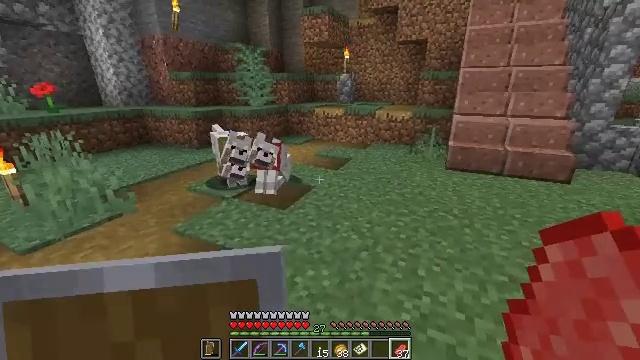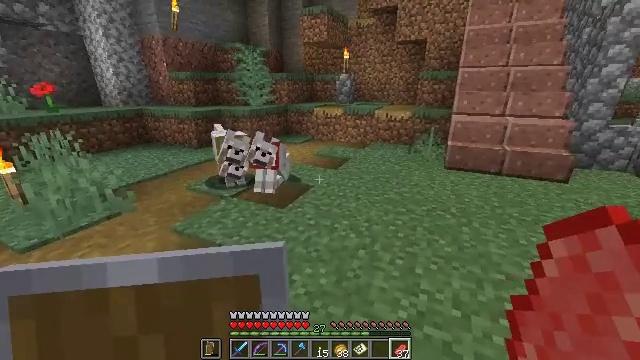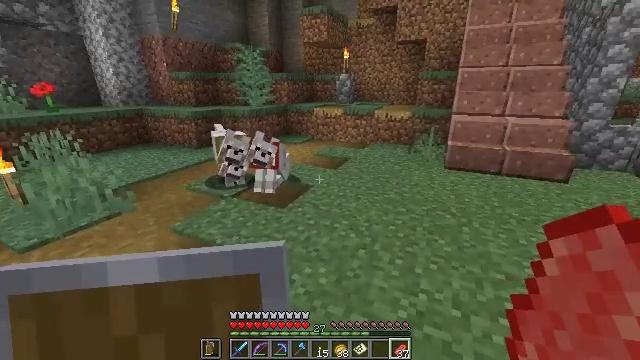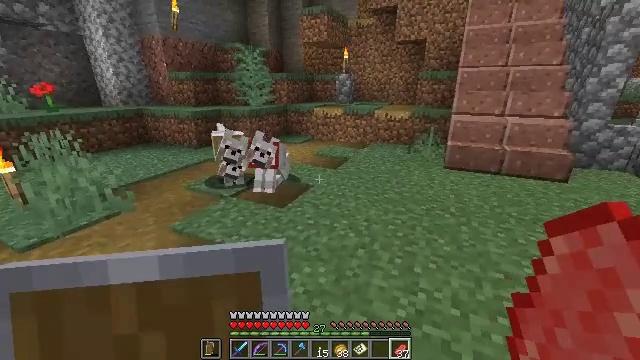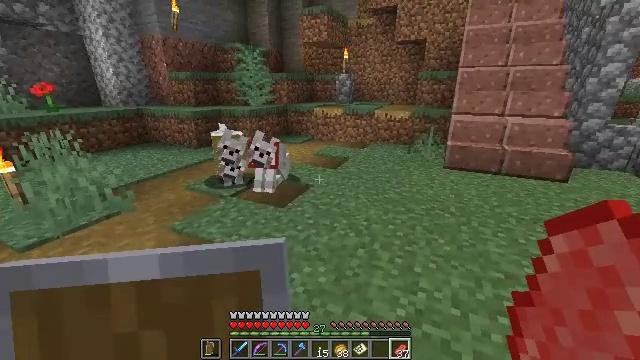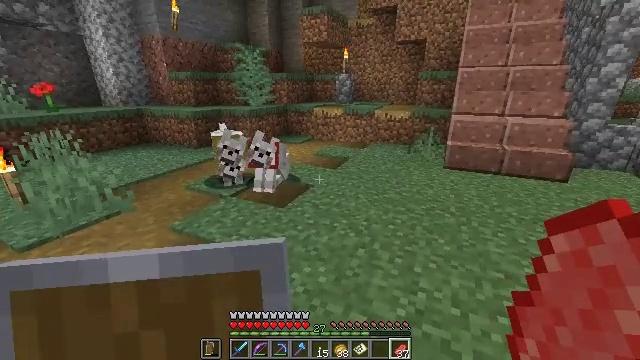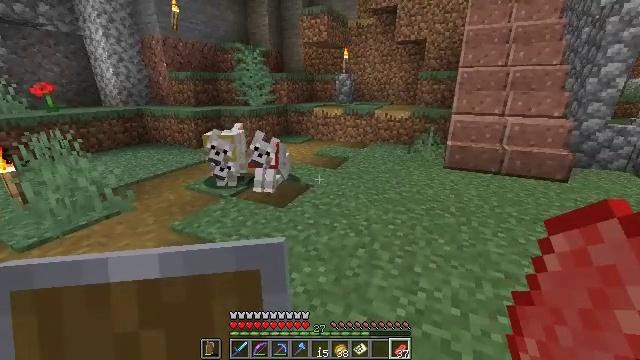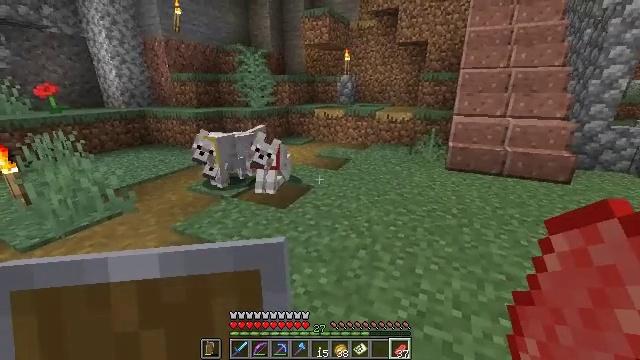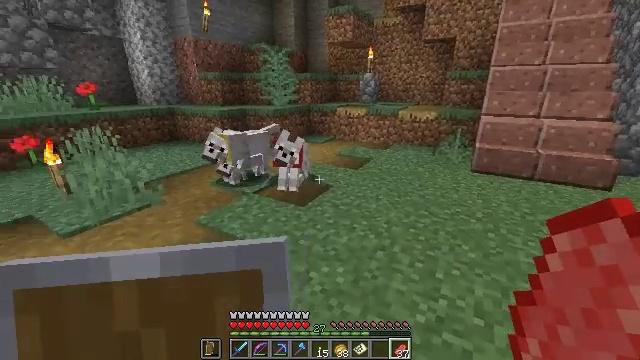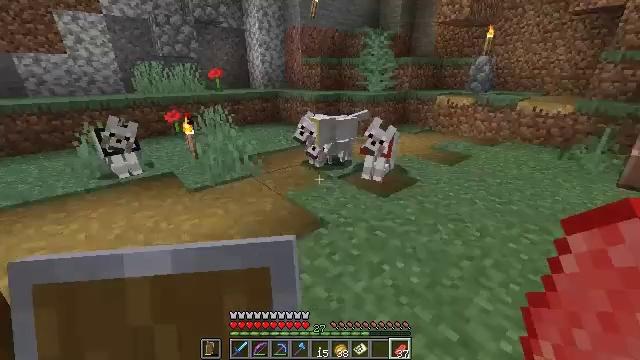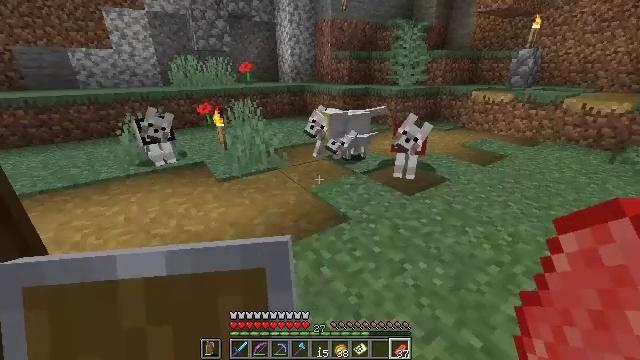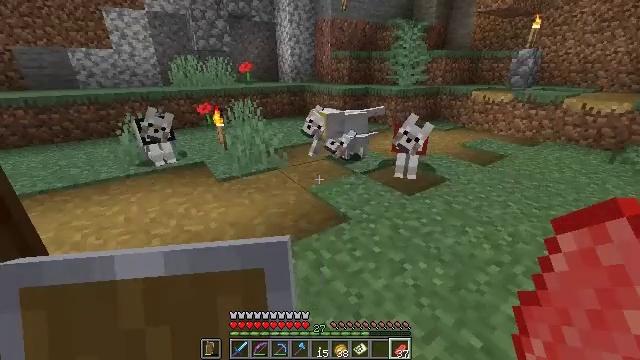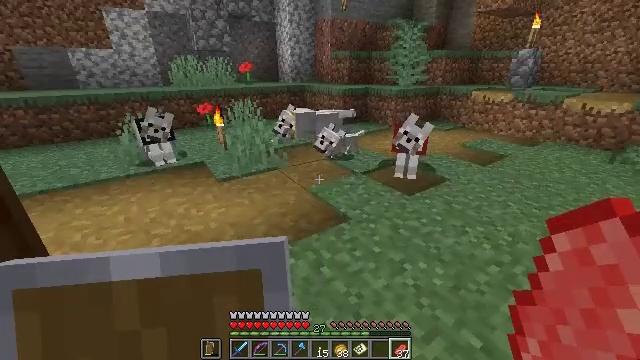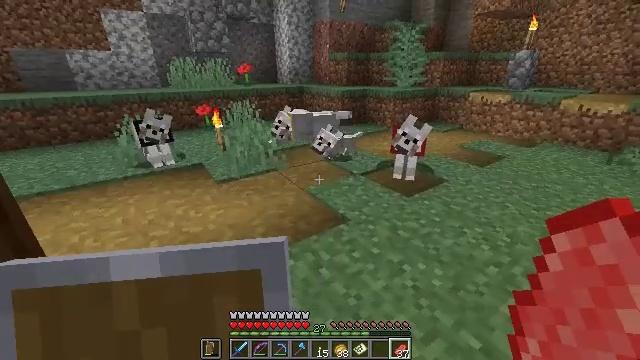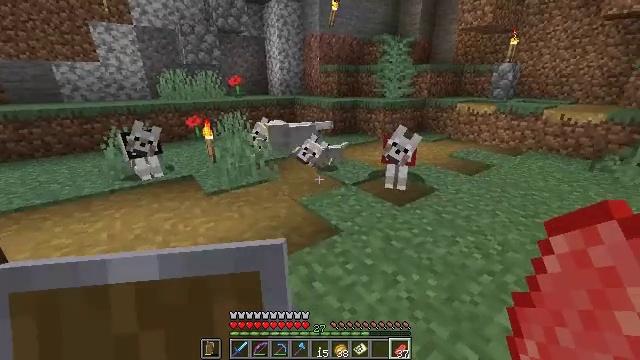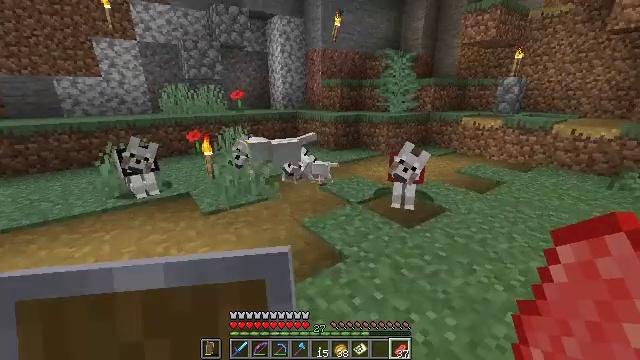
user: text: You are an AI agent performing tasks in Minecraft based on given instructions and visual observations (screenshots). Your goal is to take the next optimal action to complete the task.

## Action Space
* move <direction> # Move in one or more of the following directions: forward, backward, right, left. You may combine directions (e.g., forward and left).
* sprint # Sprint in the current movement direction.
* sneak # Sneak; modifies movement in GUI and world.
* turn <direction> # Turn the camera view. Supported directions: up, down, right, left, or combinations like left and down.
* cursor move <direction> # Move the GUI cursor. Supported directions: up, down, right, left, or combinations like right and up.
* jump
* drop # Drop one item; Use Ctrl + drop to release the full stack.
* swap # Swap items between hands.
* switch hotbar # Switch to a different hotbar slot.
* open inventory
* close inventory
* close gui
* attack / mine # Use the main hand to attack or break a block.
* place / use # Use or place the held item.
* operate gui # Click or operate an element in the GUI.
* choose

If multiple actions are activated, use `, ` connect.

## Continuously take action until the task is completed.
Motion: motion action
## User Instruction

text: Attack the clay block to obtain it.
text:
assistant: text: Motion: no_op
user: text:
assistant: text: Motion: no_op
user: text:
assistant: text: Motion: no_op
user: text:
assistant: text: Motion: no_op
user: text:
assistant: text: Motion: no_op
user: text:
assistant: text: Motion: no_op
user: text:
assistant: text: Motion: no_op
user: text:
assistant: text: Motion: turn left
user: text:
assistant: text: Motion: turn left and down
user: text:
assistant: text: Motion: turn left and down
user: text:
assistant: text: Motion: no_op
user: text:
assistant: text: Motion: no_op
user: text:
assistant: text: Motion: no_op
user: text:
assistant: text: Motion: move forward, turn right and up
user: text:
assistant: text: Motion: move forward, turn up
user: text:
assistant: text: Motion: move forward, turn up
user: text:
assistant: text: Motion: move forward, turn left and up
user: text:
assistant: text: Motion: move forward, turn left and up
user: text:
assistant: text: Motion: move forward, turn left
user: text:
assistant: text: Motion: move forward, turn left and down
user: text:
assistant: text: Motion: move forward, turn left
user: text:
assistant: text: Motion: move forward, turn left and down
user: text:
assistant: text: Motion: move forward, turn left and down
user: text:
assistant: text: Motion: move forward, turn left and down
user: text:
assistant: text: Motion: move forward, turn left and down
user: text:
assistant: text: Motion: move forward, turn left
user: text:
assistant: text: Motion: move forward, turn left and down
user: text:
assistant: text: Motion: turn left and up
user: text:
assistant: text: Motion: turn left, use / place
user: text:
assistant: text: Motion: use / place